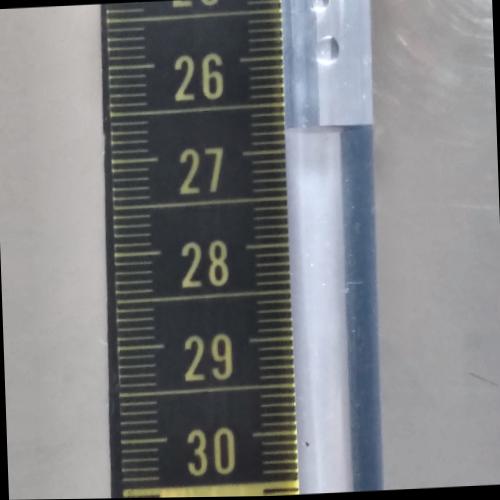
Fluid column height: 26.8 cm